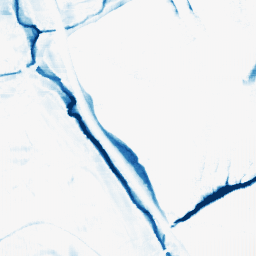
Category: morphological
Decomposition family: morphological_rect
Decomposition parameters: operation: closing
width: 20
height: 10
Upsampling method: fft_zeropad
Upsampling parameters: scale: 8
Upsampling scale: 8